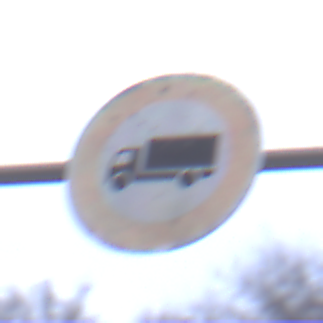
Verkehrszeichen: VerbotFuerKraftfahrzeugeUeberDreiKommaFuenfTonnen
Umgebung: Outdoor, Nature
Tageszeit: SunriseSunset
Wetter: PartlyCloudy
Licht: Natural
Jahreszeit: Autumn
Kontrast: LowContrast